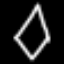
Label: diamond